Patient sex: M
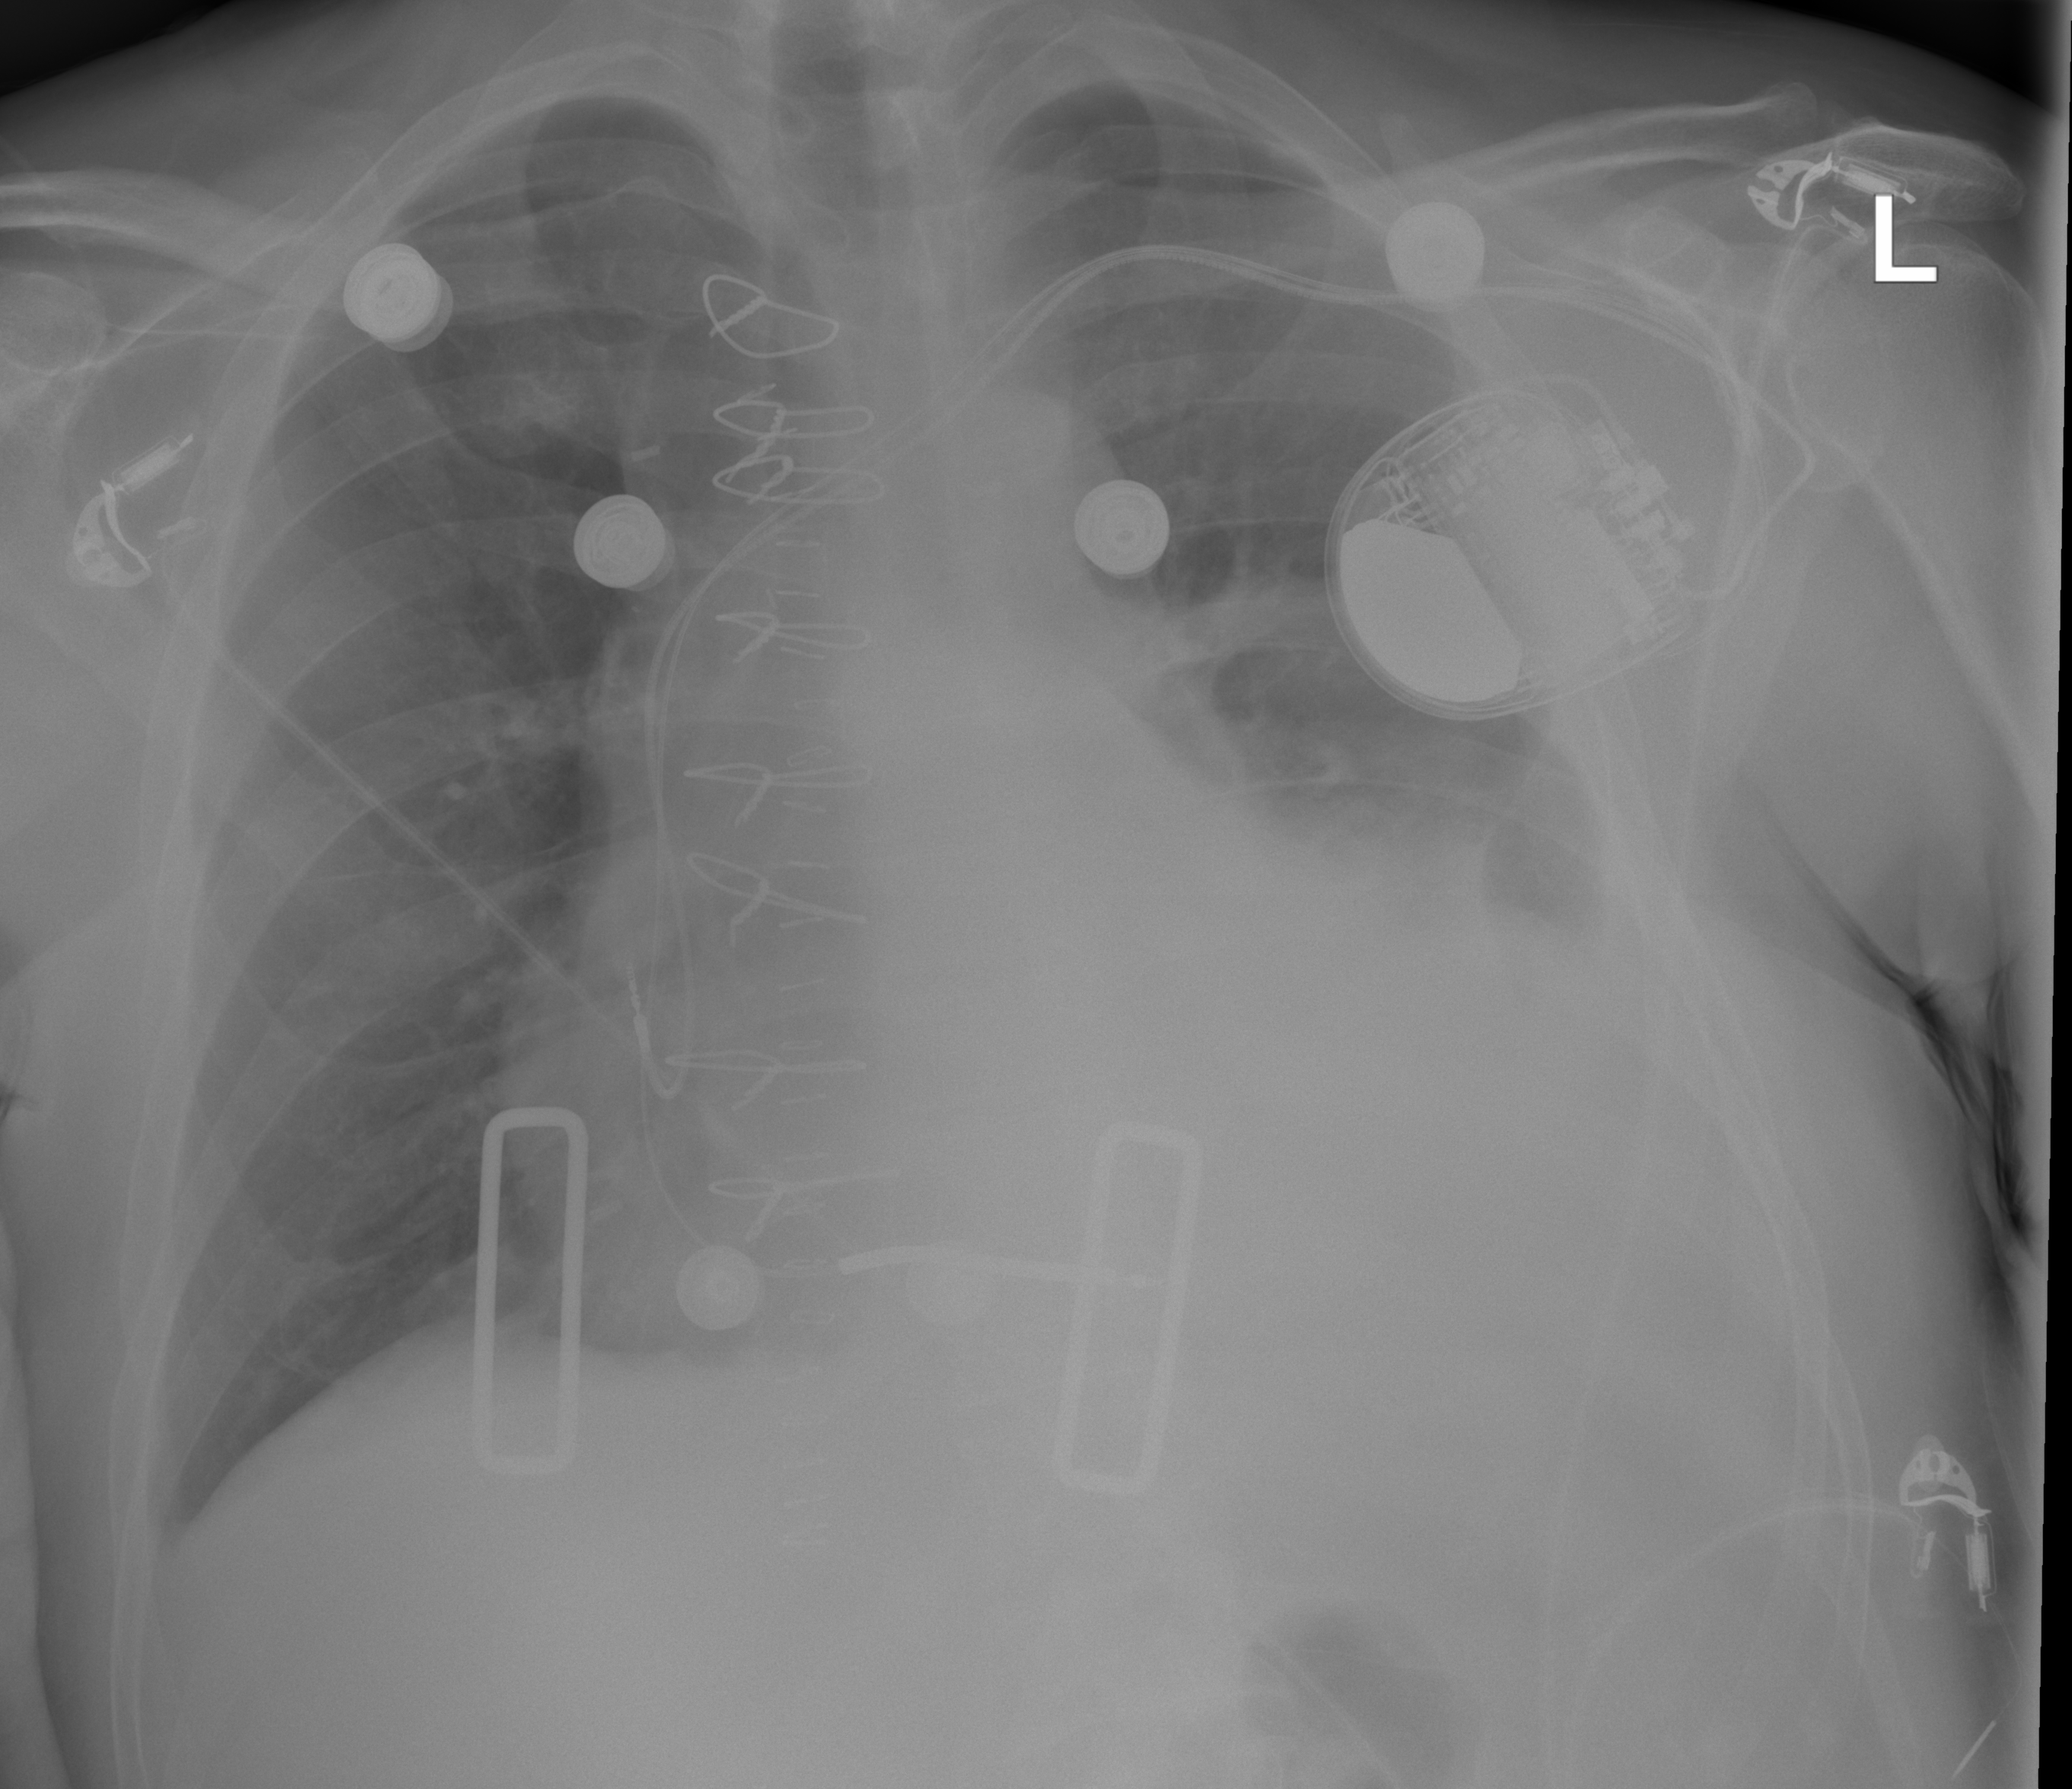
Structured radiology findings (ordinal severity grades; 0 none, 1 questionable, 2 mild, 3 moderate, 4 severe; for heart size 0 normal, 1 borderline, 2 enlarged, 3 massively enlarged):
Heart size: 2
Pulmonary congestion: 2
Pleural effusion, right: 0
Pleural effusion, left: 2
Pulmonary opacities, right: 0
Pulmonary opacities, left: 0
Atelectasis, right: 2
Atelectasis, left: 2